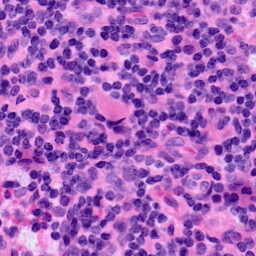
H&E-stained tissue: LymphNode